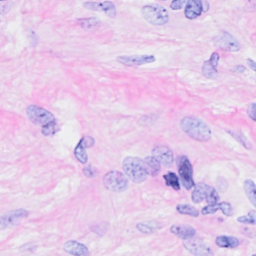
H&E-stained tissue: Breast